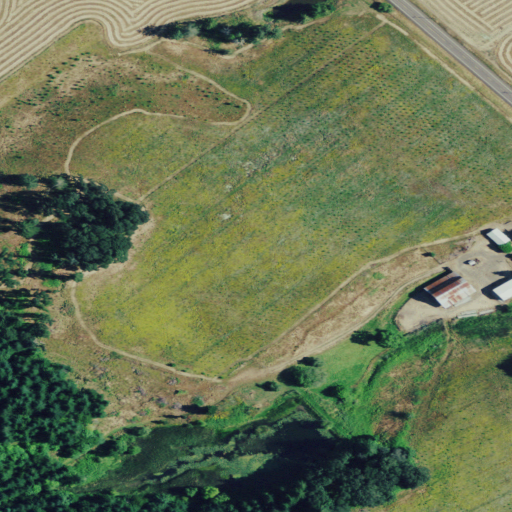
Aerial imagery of valley in Oregon named Staats Hollow containing pasture, cultivated crops, evergreen forest, mixed forest, shrub, open development, low intensity development, and medium intensity development